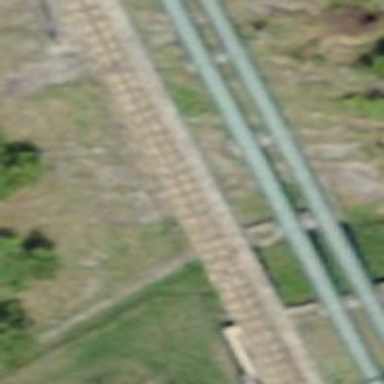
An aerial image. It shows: Funicular railway bridge.